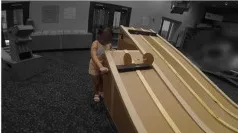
Key Moments in the No-body Car Case. Panels (A-D) display still images from Eve's interactions with Gravity Racer, alongside a transcript of the group's verbal interactions that align with these frames.
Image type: radiology (ct)